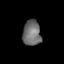
Tissue: lung
Cell type: Epithelial cells
Senescence score: 0.2005
Nuclear area (px): 451
Mean DAPI intensity: 110.111